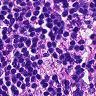
Metastatic tissue present: no